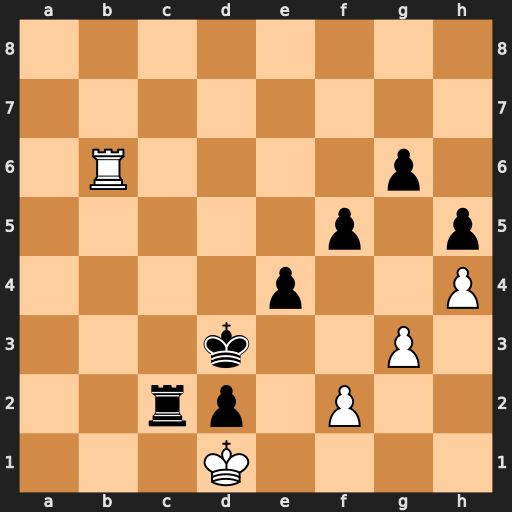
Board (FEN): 8/8/1R4p1/5p1p/4p2P/3k2P1/2rp1P2/3K4
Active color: w
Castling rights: -
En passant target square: -
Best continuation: Rd6+ Kc3 Rc6+